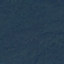
Land use / land cover: Forest